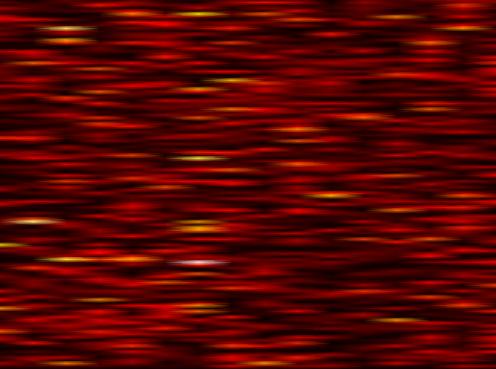
Label: FOFDM